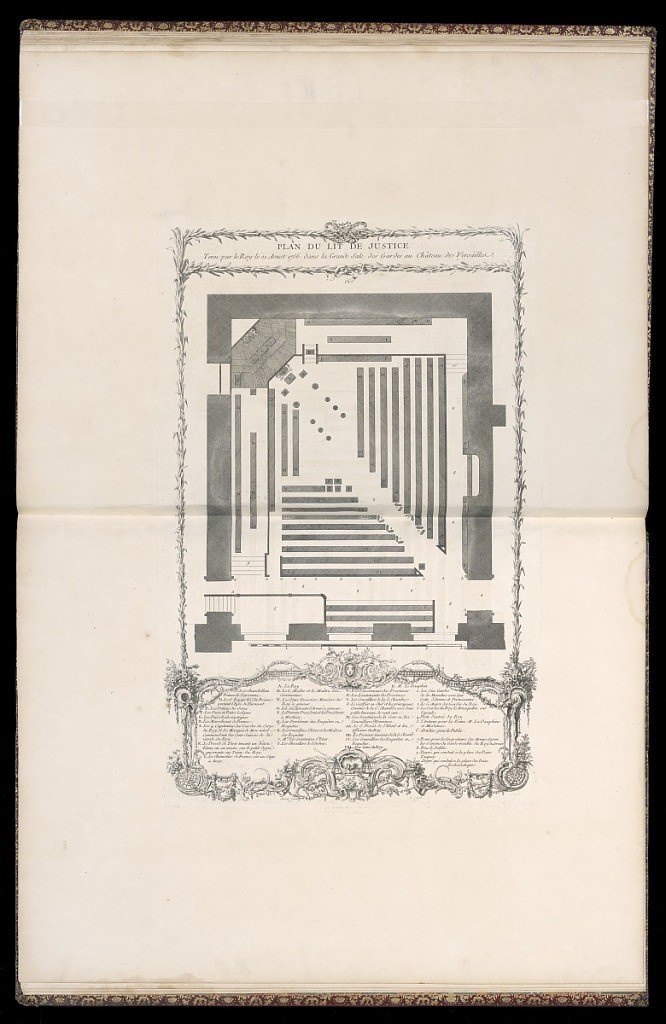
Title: Plan du Lit de Justice, Tenu par le Roy le Aoust 1756. dans la Grande Sale des Gardes au Château de Versailles.
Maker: François Nicolas Martinet, French, 1731– ca. 1800
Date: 1756
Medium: Etching and engraving on laid paper
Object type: Bound print
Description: Architectural floor plan of the "lit de justice," a formal session of parliament held at the royal palace under the supervision of the king. Plan contained within a decorative scrolling frame with festoons, the coat of arms of France at top--three fleurs de lys in an escutcheon surmounted by a crown. Below hang two balancing scales. Floor plan at center, the king's place marked in the upper left corner. Letters and numbers printed in the plate correspond to a key below framed in an elaborate cartouche explaining where and how each attending group would be positioned during the session. The plate is signed.